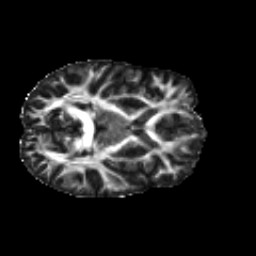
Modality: FA
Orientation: axial
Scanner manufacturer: siemens
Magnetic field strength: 3 T
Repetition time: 4.16 s
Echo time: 0.0806 s